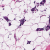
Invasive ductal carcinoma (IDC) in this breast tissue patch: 0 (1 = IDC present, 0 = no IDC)